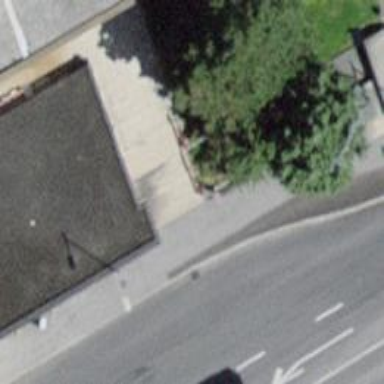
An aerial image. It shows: Set of steps on the road.